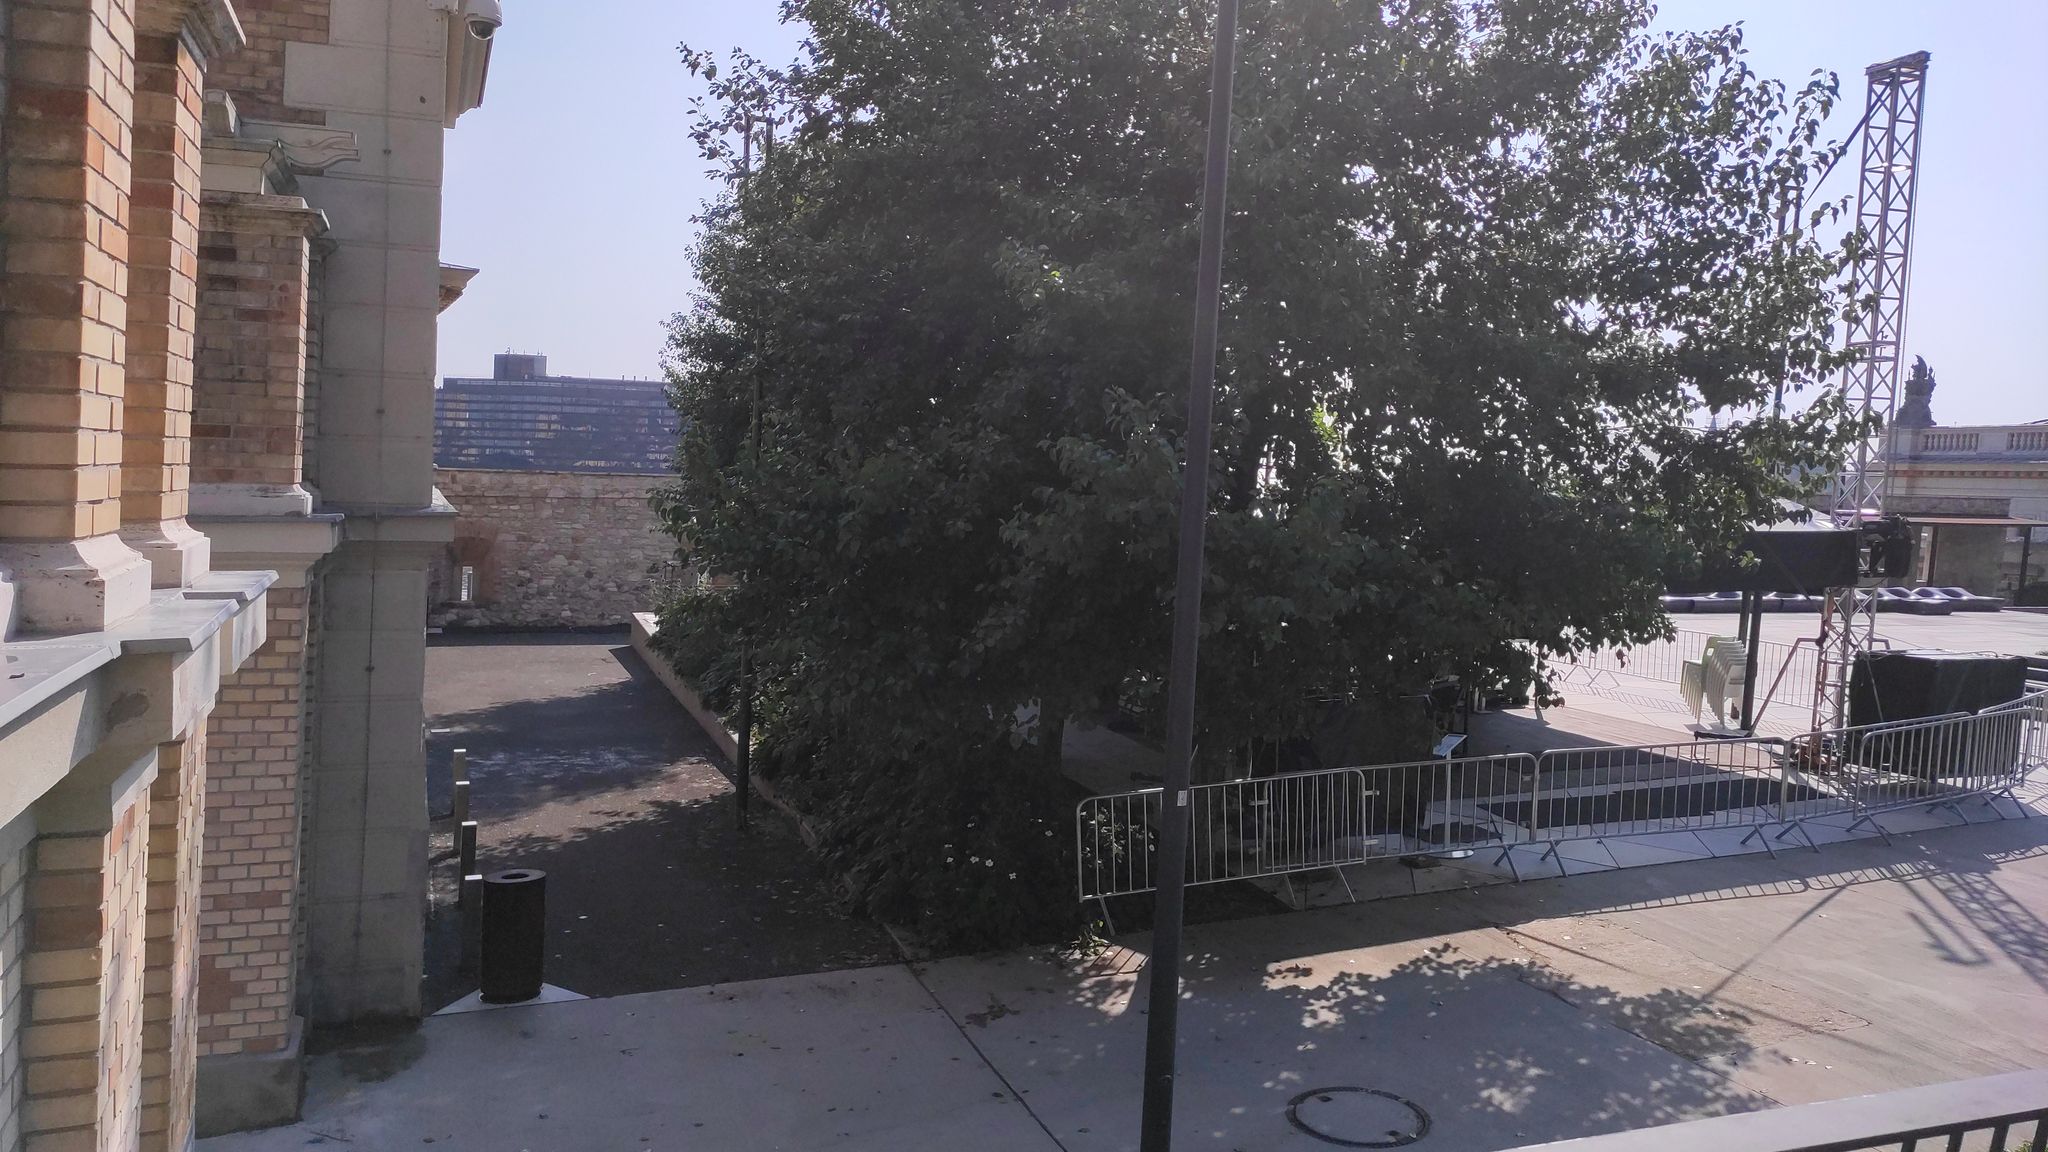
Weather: clear
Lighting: day
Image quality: good
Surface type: walking surface
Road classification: road
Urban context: urban centre
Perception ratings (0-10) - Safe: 1.86, Lively: 5.72, Beautiful: 8.33, Boring: 3.68, Depressing: 6.11, Wealthy: 4.64